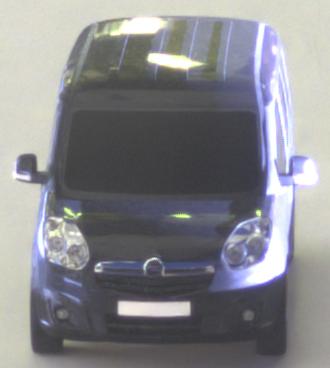
Make: Opel
Model: Combo Combi L1H1 1.4
Detailed model: Combo (D) Combi
Model produced from: 2012/01
Model produced until: 2013/11
Doors: 5
Color: black
Road condition: dry road
Daytime: night
Contrast: high contrast